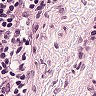
Metastatic tissue present: no